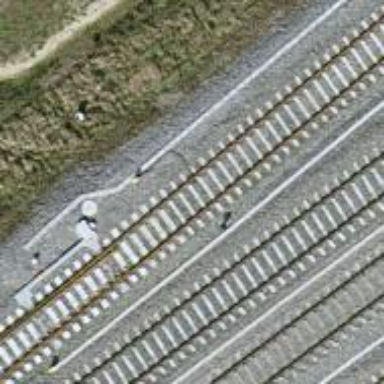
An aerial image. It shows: Railway signal.